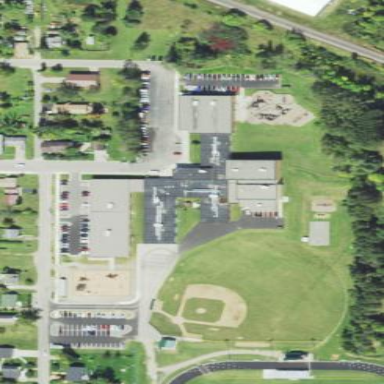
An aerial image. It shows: School building.